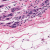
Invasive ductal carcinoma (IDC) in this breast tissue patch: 0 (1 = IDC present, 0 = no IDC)